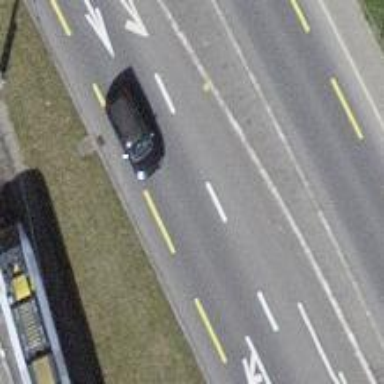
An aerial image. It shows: Primary highway with designated cycle lane.